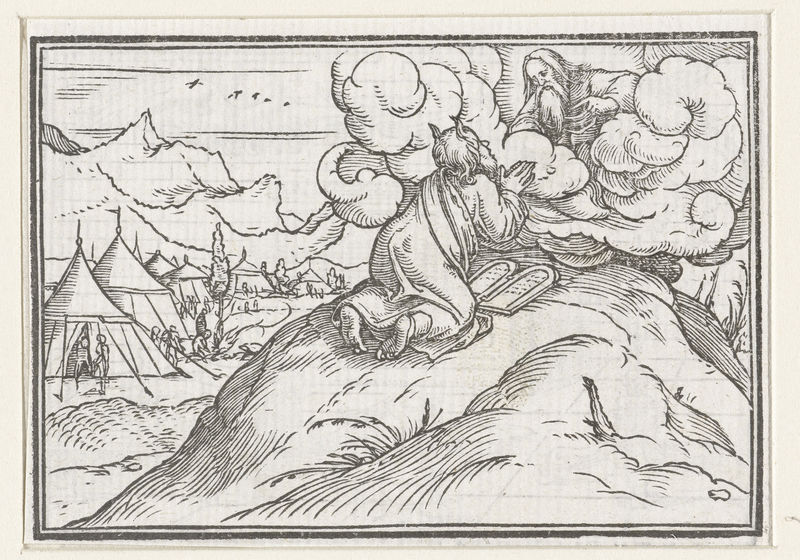
Titel: Mozes ontvangt tafelen der wet
Künstler: Hans (II) Holbein
Standort: Amsterdam
Institution: Rijksmuseum
Schlagwörter: baum, berg, gott, himmel, wolken, bäume, landschaft, menschen, gras, wolke, bart, gräser, hügel, vögel, holzschnitt, berge, tafel, moses, druck, knien, beten, teufel, gebote, zeltlager, zelt, zelte, lager, zehn, tafeln